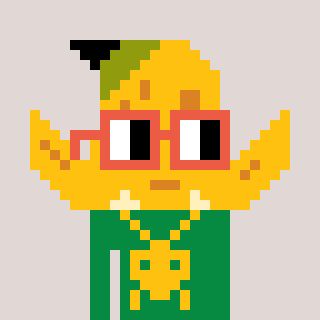
a pixel art character with square orange glasses, a banana-shaped head and a green-colored body on a warm background